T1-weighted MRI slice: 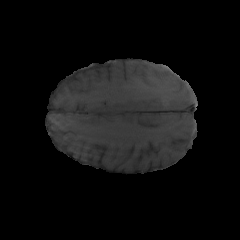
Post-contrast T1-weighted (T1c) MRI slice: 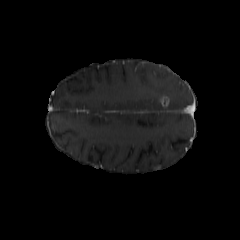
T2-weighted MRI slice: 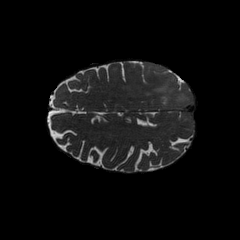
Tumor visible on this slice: yes